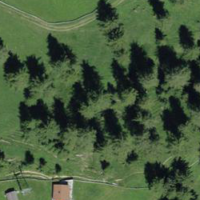
EUNIS habitat code: 43
Species observed at this site:
Melitaea diamina